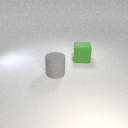
large green rubber cube behind large gray rubber cylinder